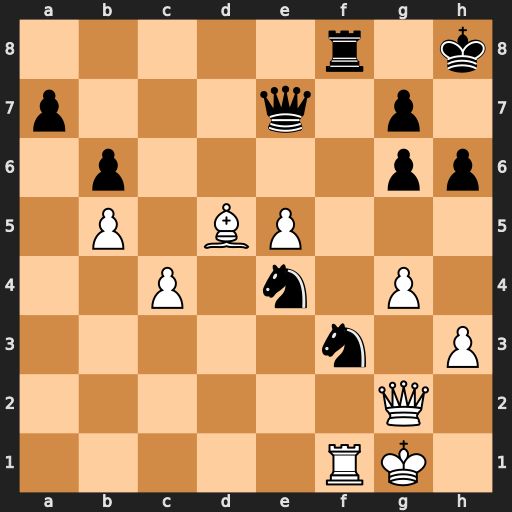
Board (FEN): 5r1k/p3q1p1/1p4pp/1P1BP3/2P1n1P1/5n1P/6Q1/5RK1
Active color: w
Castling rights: -
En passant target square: -
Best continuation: Rxf3 Rxf3 Qxf3